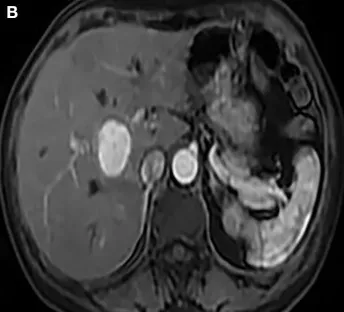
Enhanced abdominal MRI indicated mild heterogeneous enhancement of solid components around the tumor, and ,the size of the tumor was ~2.7 x 2.8 x 3 cm.
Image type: radiology (mri)